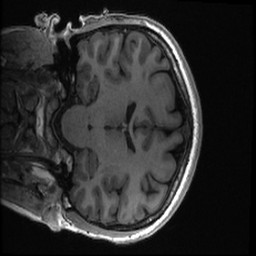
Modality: T1w
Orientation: coronal